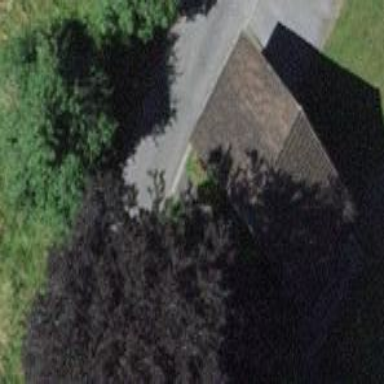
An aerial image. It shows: Garage building.